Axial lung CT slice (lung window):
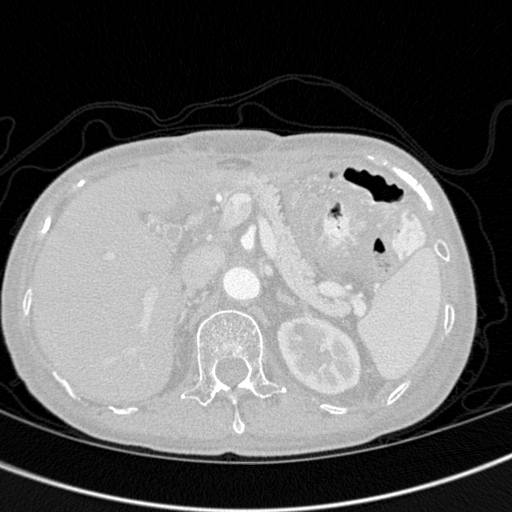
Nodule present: no